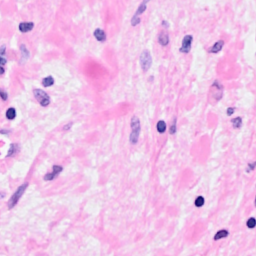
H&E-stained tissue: Breast